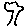
Label: tree